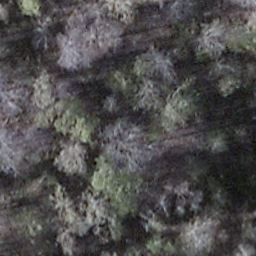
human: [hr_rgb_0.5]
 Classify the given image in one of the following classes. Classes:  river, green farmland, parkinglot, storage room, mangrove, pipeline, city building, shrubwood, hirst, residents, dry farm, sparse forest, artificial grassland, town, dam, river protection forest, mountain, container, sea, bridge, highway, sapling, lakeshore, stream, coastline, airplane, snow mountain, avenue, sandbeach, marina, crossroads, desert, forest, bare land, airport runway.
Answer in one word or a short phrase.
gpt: shrubwood